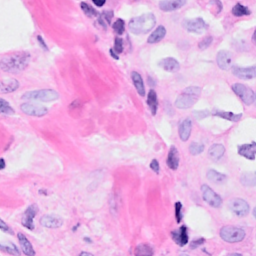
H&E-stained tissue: Breast